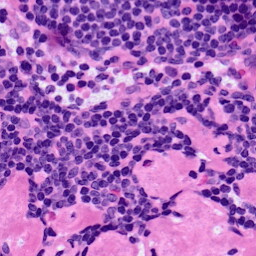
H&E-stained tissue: LymphNode